A spectrogram of one vibration snapshot from a rotating bearing is shown (time on one axis, frequency on the other). Diagnose the bearing from this image, choosing from: normal, inner_race, outer_race, ball.
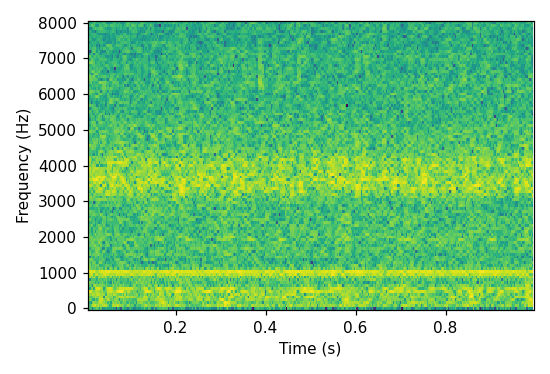
Answer: normal